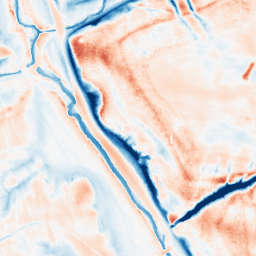
Category: trend_removal
Decomposition family: local_polynomial
Decomposition parameters: window_size: 31
degree: 3
Upsampling method: sinc_hamming
Upsampling parameters: scale: 4
kernel_size: 16
Upsampling scale: 4